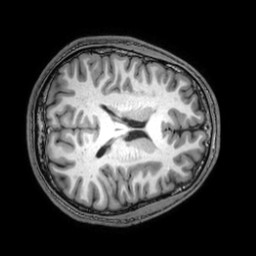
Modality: T1w
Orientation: axial
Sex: male
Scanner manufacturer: philips
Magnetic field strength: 3 T
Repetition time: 0.008254 s
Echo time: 0.00379 s